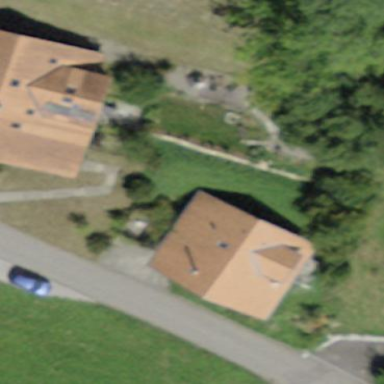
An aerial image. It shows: Residential building.